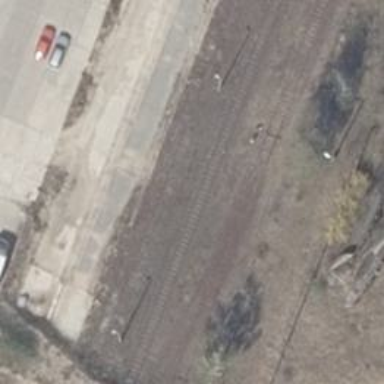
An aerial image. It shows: Railway spur service.